Question: I have the following code:
'''
UIImageView *imgView = [[UIImageView alloc]initWithFrame: description.frame];
imgView.image = [UIImage imageNamed: @"textview.png"];
[description addSubview: imgView];
[description sendSubviewToBack: imgView];
[imgView release];
'''
where description here is a UITextView. I have an image that I would like to set as the background of this. However the resulting interface looks like this:

The size of the image is exactly the same as the size of the UITextView
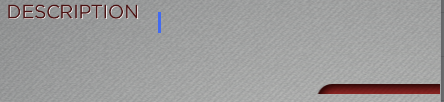
Answer: '''
UIImageView *imgView = [[UIImageView alloc]initWithFrame: CGRectMake(0,0,description.frame.size.width,description.frame.size.height)];
imgView.image = [UIImage imageNamed: @"textview.png"];
[description addSubview: imgView];
[description sendSubviewToBack: imgView];
[imgView release];
'''
the image is not placed at right place because your 'description.frame.origin.x' != 0, its due to this reason you are getting bug.